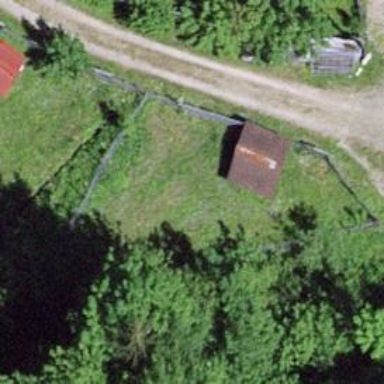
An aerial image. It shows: Fence.